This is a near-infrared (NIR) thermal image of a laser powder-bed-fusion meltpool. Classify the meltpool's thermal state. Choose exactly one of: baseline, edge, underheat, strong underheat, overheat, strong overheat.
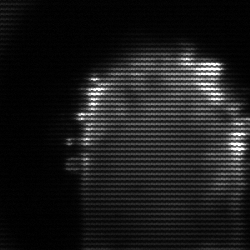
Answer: baseline